Brain MRI, t1w sequence, axial 2D slice.
Patient: age 37, sex F, weight 95 kg, height 1.95 m
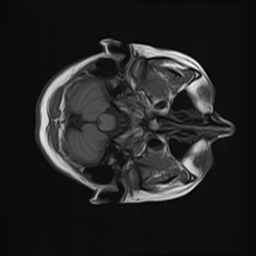